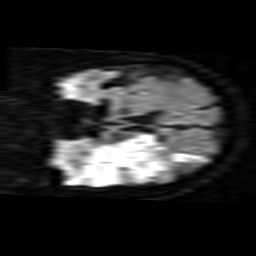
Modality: TRACE
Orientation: coronal
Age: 62
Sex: male
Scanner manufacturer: philips
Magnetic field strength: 1.5 T
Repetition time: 4.916 s
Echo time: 0.07618 s